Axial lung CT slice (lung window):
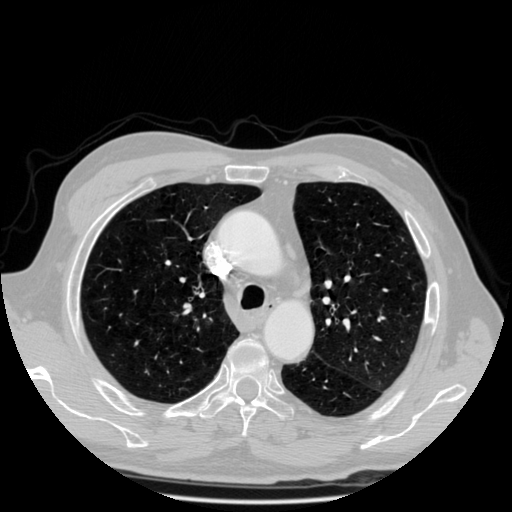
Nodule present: no